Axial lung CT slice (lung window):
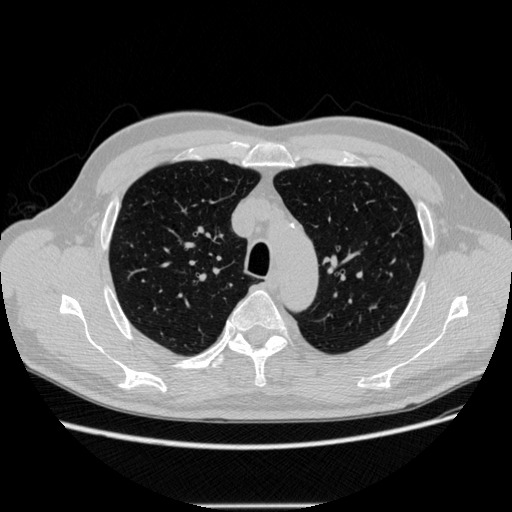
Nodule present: no